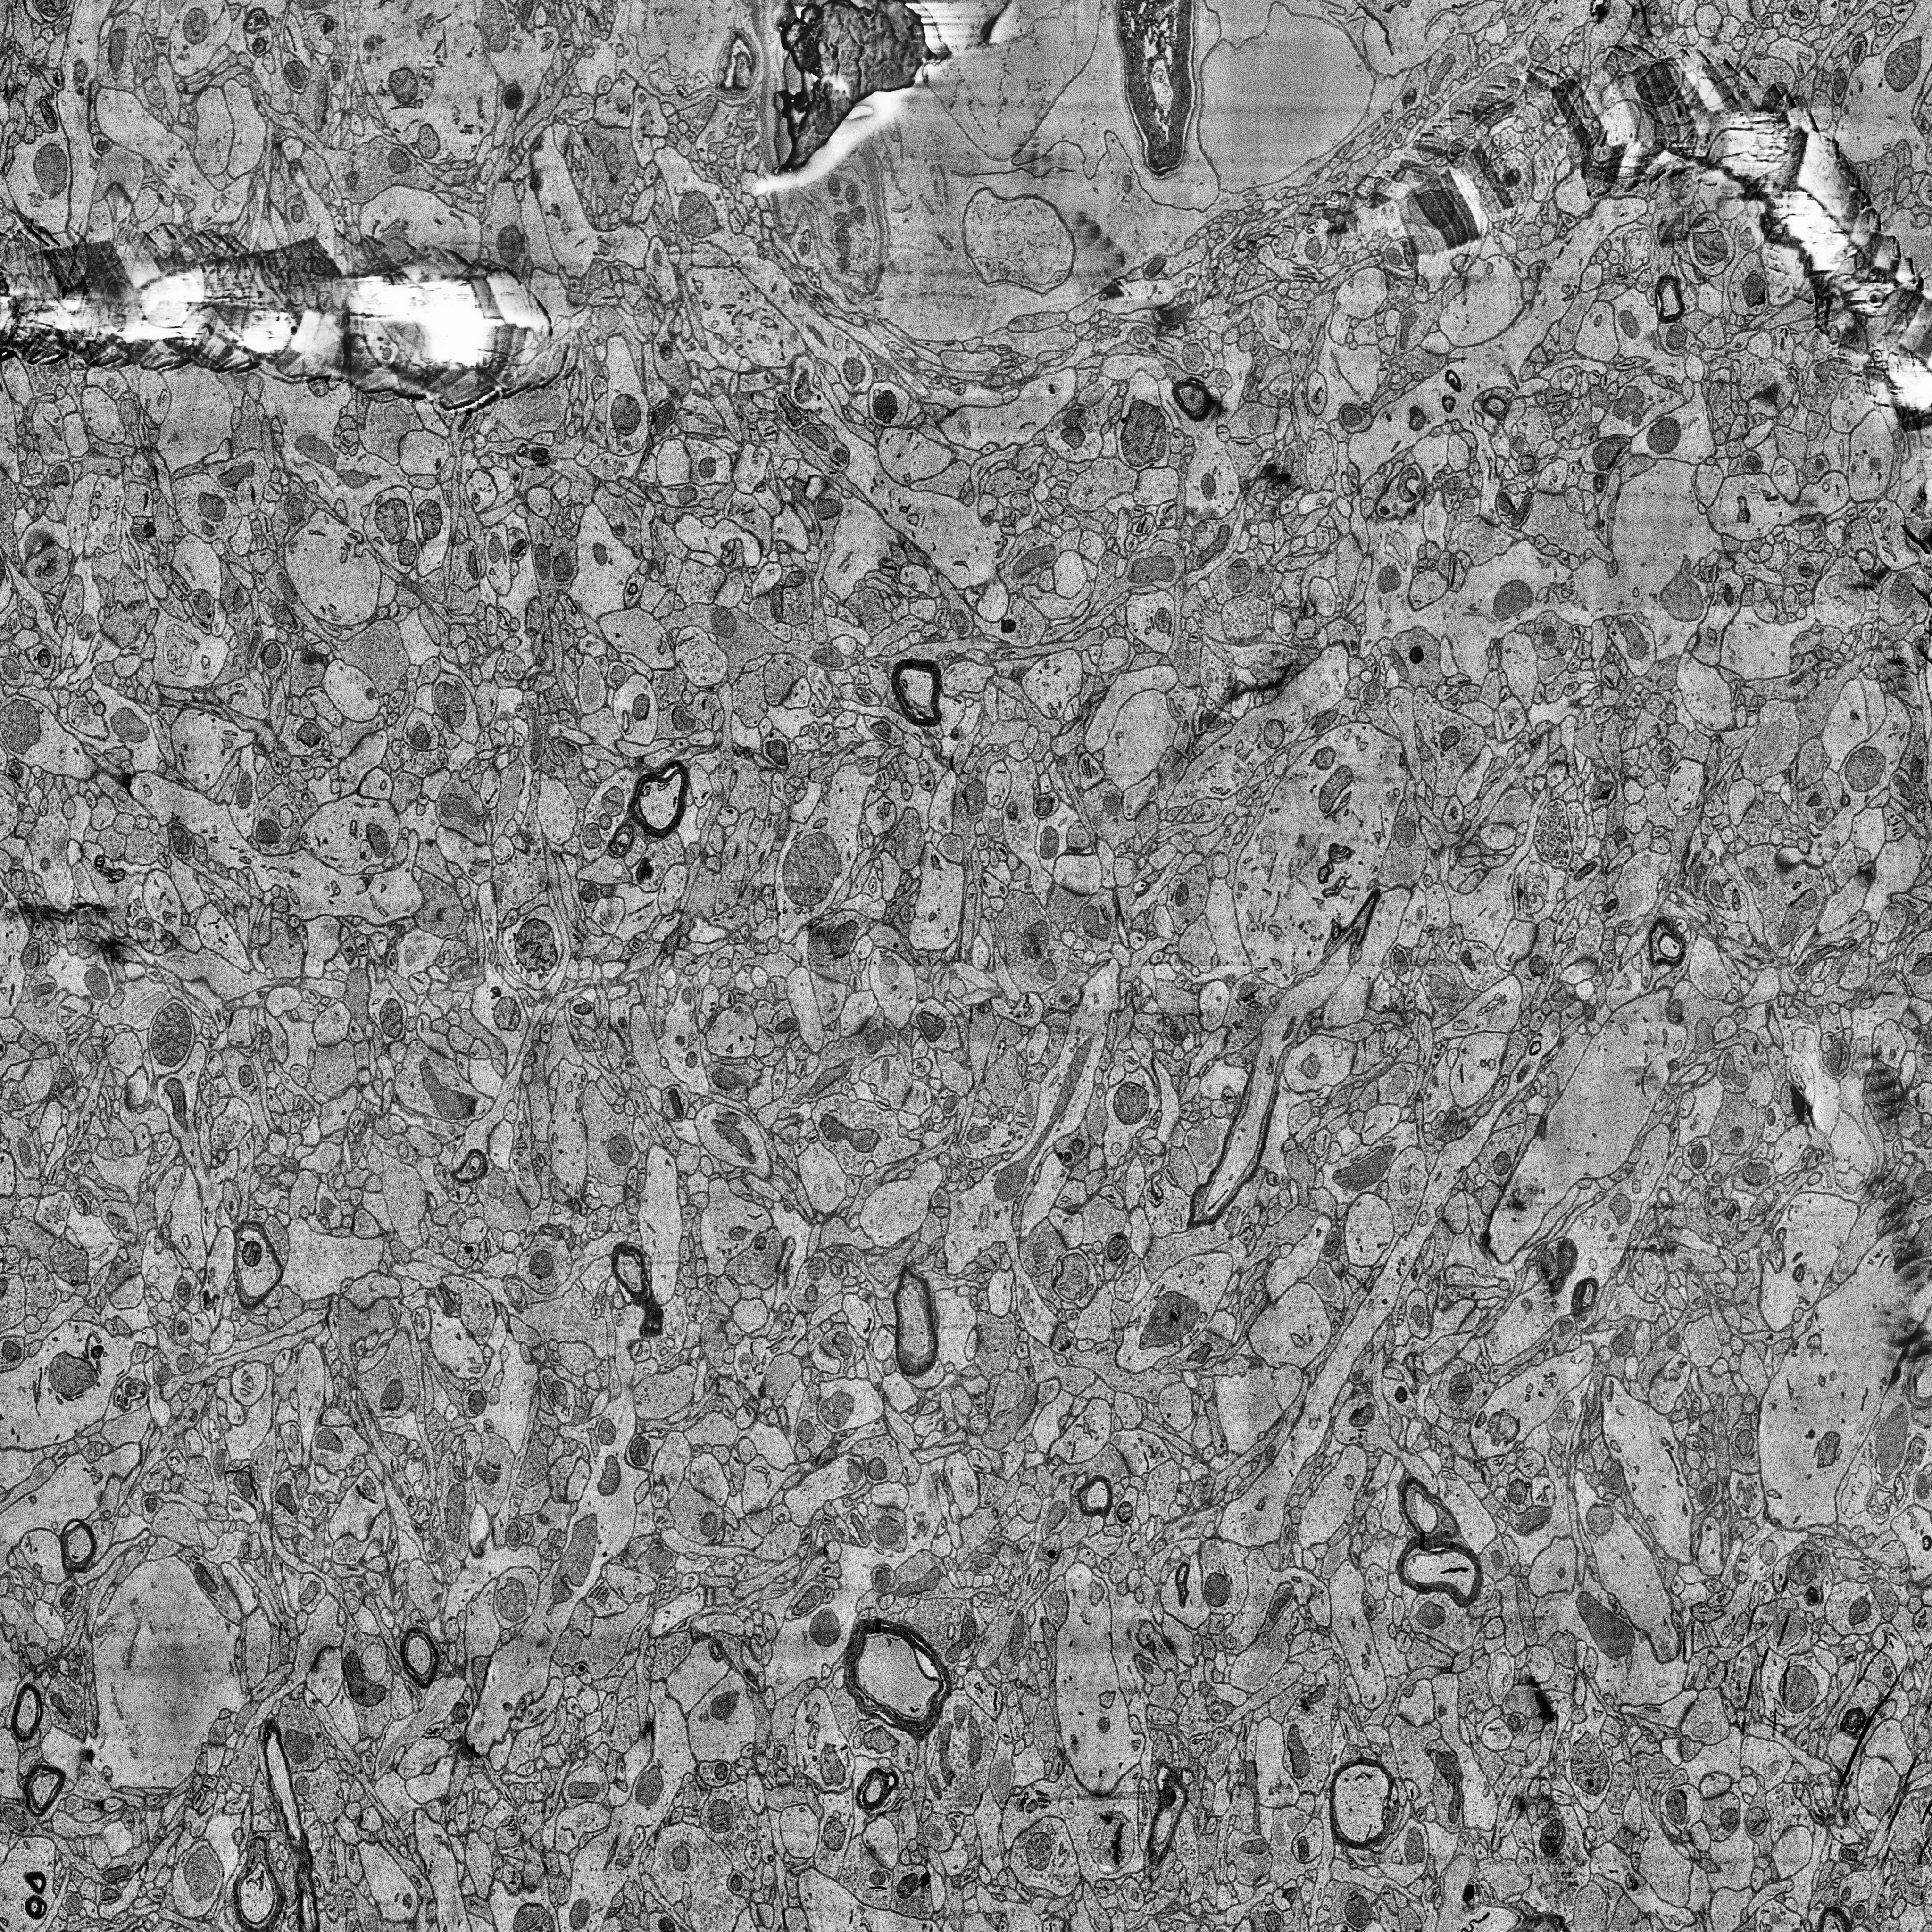
Electron microscopy slice of human cortex tissue
Slice depth (z): 50
Mitochondria instances in slice: 485